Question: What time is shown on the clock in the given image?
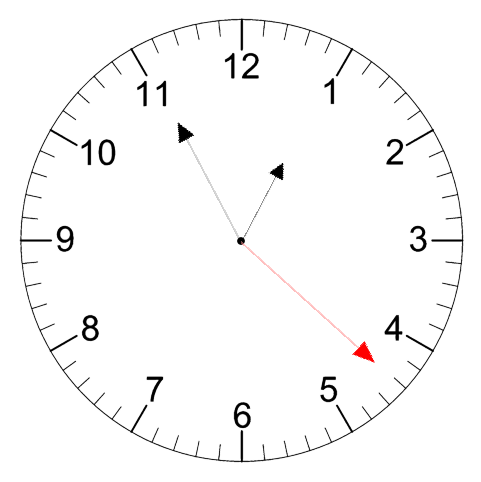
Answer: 12:55:22